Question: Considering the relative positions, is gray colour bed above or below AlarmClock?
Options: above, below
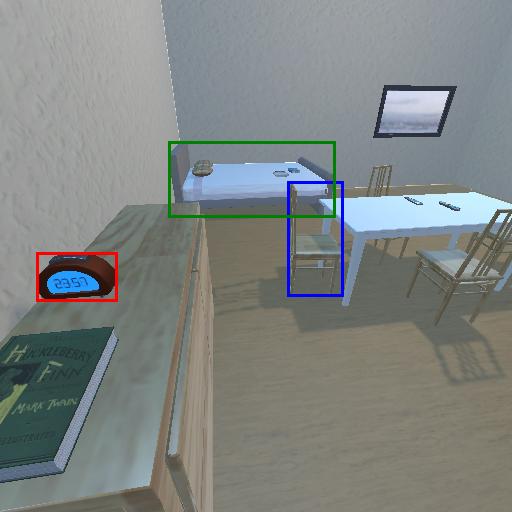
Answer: above